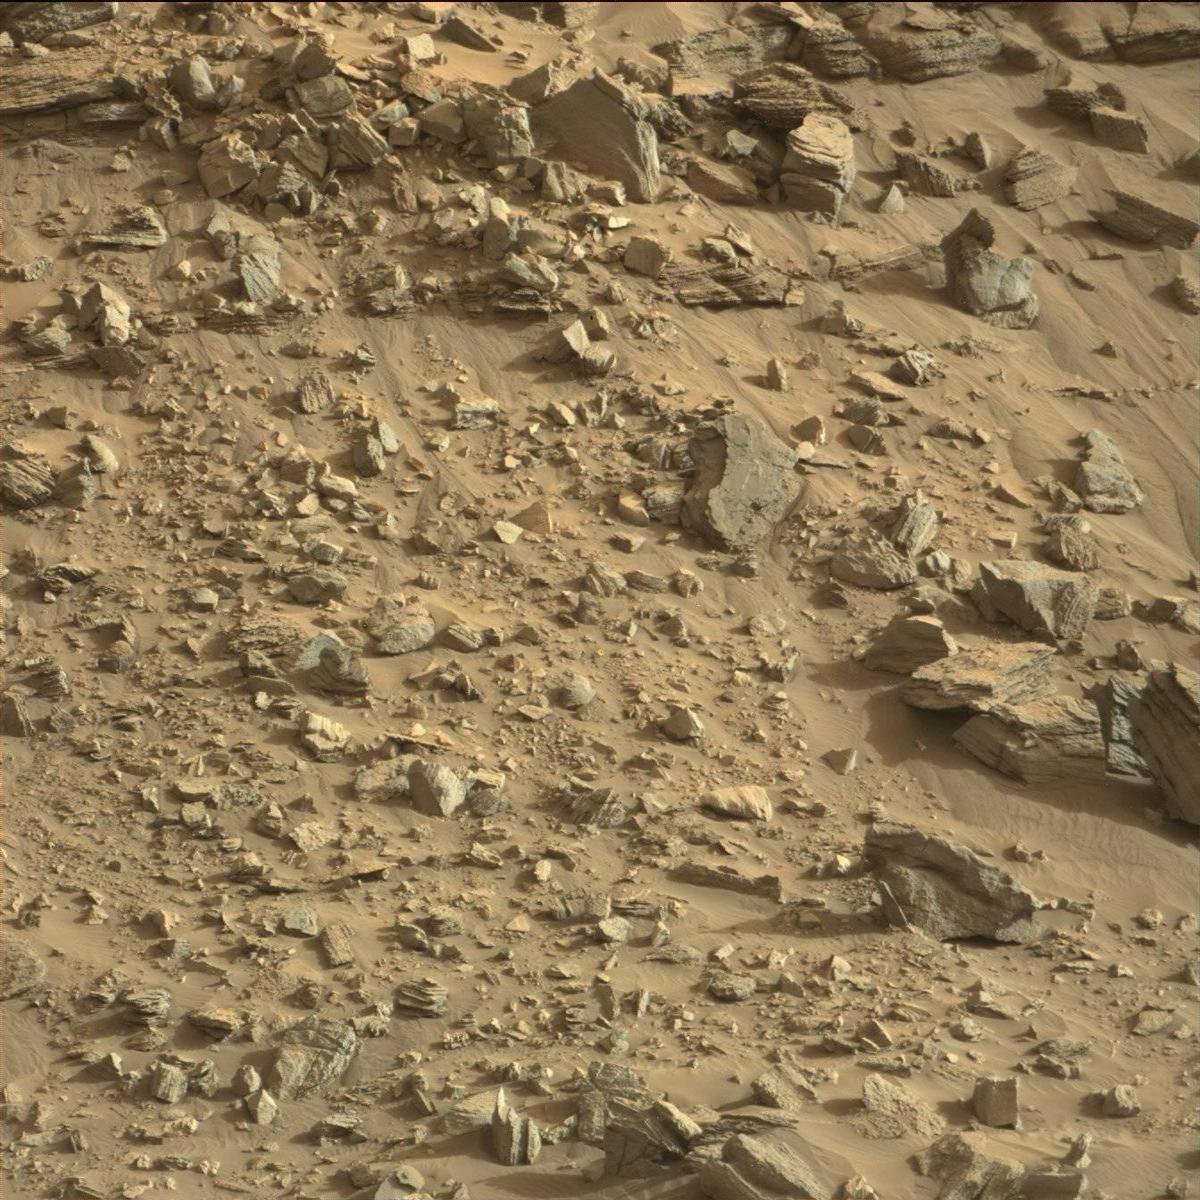
Terrain classes present: Bedrock, Rock, Sand / Soil